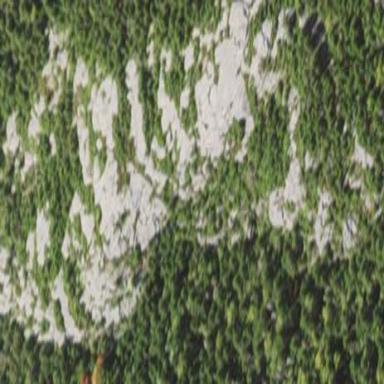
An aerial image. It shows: Landscape of bare rock.